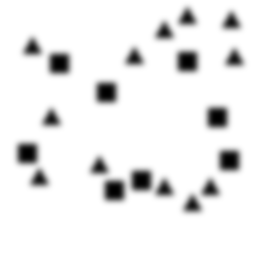
Squares: 8
Triangles: 12
Stars: 0
Total shapes: 20